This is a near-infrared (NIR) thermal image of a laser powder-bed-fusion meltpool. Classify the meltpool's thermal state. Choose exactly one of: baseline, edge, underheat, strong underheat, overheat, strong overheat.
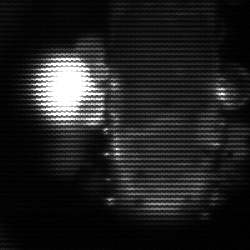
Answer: strong underheat